Question: i have a problem with a local installation on django cms 2.3.3: i've installed it trough pip, in a separated virtualenv. next i followed the tutorial for settings.py configuration, i started the server. Then in the admin i created an page (home), and i've tried to add an image in the placeholder through the cmsplugin_filer_image, but the upload seems that doesn't work. here's my settings.py:
'''
# Django settings for cms1 project.
# -*- coding: utf-8 -*-
import os
gettext = lambda s: s
PROJECT_PATH = os.path.abspath(os.path.dirname(__file__))
DEBUG = True
TEMPLATE_DEBUG = DEBUG
ADMINS = (
# ('Your Name', 'your_email@example.com'),
)
MANAGERS = ADMINS
DATABASES = {
'default': {
'ENGINE': 'django.db.backends.postgresql_psycopg2', # Add 'postgresql_psycopg2', 'mysql', 'sqlite3' or 'oracle'.
'NAME': 'cms1', # Or path to database file if using sqlite3.
'USER': 'cms', # Not used with sqlite3.
'PASSWORD': 'cms', # Not used with sqlite3.
'HOST': '', # Set to empty string for localhost. Not used with sqlite3.
'PORT': '', # Set to empty string for default. Not used with sqlite3.
}
}
# Local time zone for this installation. Choices can be found here:
# http://en.wikipedia.org/wiki/List_of_tz_zones_by_name
# although not all choices may be available on all operating systems.
# In a Windows environment this must be set to your system time zone.
TIME_ZONE = 'Europe/Rome'
# Language code for this installation. All choices can be found here:
# http://www.i18nguy.com/unicode/language-identifiers.html
LANGUAGE_CODE = 'it-it'
SITE_ID = 1
# If you set this to False, Django will make some optimizations so as not
# to load the internationalization machinery.
USE_I18N = True
# If you set this to False, Django will not format dates, numbers and
# calendars according to the current locale.
USE_L10N = True
# If you set this to False, Django will not use timezone-aware datetimes.
USE_TZ = True
# Absolute filesystem path to the directory that will hold user-uploaded files.
# Example: "/home/media/media.lawrence.com/media/"
MEDIA_ROOT = os.path.join(PROJECT_PATH, "media")
# URL that handles the media served from MEDIA_ROOT. Make sure to use a
# trailing slash.
# Examples: "http://media.lawrence.com/media/", "http://example.com/media/"
MEDIA_URL = '/media/'
# Absolute path to the directory static files should be collected to.
# Don't put anything in this directory yourself; store your static files
# in apps' "static/" subdirectories and in STATICFILES_DIRS.
# Example: "/home/media/media.lawrence.com/static/"
STATIC_ROOT = os.path.join(PROJECT_PATH, "static")
STATIC_URL = "/static/"
# Additional locations of static files
STATICFILES_DIRS = (
os.path.join(PROJECT_PATH, "static_auto"),
# Put strings here, like "/home/html/static" or "C:/www/django/static".
# Always use forward slashes, even on Windows.
# Don't forget to use absolute paths, not relative paths.
)
# List of finder classes that know how to find static files in
# various locations.
STATICFILES_FINDERS = (
'django.contrib.staticfiles.finders.FileSystemFinder',
'django.contrib.staticfiles.finders.AppDirectoriesFinder',
# 'django.contrib.staticfiles.finders.DefaultStorageFinder',
)
# Make this unique, and don't share it with anybody.
SECRET_KEY = '^c2q3d8w)f#gk%5i)(#i*lwt%lm-!2=(*1d!1cf+rg&-hqi_9u'
# List of callables that know how to import templates from various sources.
TEMPLATE_LOADERS = (
'django.template.loaders.filesystem.Loader',
'django.template.loaders.app_directories.Loader',
# 'django.template.loaders.eggs.Loader',
)
MIDDLEWARE_CLASSES = (
'django.middleware.common.CommonMiddleware',
'django.contrib.sessions.middleware.SessionMiddleware',
'django.middleware.csrf.CsrfViewMiddleware',
'django.contrib.auth.middleware.AuthenticationMiddleware',
'django.contrib.messages.middleware.MessageMiddleware',
'cms.middleware.multilingual.MultilingualURLMiddleware',
'cms.middleware.page.CurrentPageMiddleware',
'cms.middleware.user.CurrentUserMiddleware',
'cms.middleware.toolbar.ToolbarMiddleware',
# Uncomment the next line for simple clickjacking protection:
# 'django.middleware.clickjacking.XFrameOptionsMiddleware',
)
ROOT_URLCONF = 'cms1.urls'
# Python dotted path to the WSGI application used by Django's runserver.
WSGI_APPLICATION = 'cms1.wsgi.application'
TEMPLATE_DIRS = (
os.path.join(PROJECT_PATH, "templates"),
# Put strings here, like "/home/html/django_templates" or "C:/www/django/templates".
# Always use forward slashes, even on Windows.
# Don't forget to use absolute paths, not relative paths.
)
CMS_TEMPLATES = (
('template_1.html', 'Template One'),
('template_2.html', 'Template Two'),
)
TEMPLATE_CONTEXT_PROCESSORS = (
'django.contrib.auth.context_processors.auth',
'django.core.context_processors.i18n',
'django.core.context_processors.request',
'django.core.context_processors.media',
'django.core.context_processors.static',
'cms.context_processors.media',
'sekizai.context_processors.sekizai',
)
LANGUAGES = [
('it', 'Italiano'),
('en', 'English'),
]
INSTALLED_APPS = (
'django.contrib.auth',
'django.contrib.contenttypes',
'django.contrib.sessions',
'django.contrib.sites',
'django.contrib.messages',
'django.contrib.staticfiles',
'cms', #django CMS itself
'mptt', #utilities for implementing a modified pre-order traversal tree
'menus', #helper for model independent hierarchical website navigation
'south', #intelligent schema and data migrations
'sekizai', #for javascript and css management
#'cms.plugins.file',
'cms.plugins.flash',
'cms.plugins.googlemap',
'cms.plugins.link',
#'cms.plugins.picture',
'cms.plugins.snippet',
'cms.plugins.teaser',
'cms.plugins.text',
#'cms.plugins.video',
'cms.plugins.twitter',
'filer',
'cmsplugin_filer_file',
'cmsplugin_filer_folder',
'cmsplugin_filer_image',
'cmsplugin_filer_teaser',
'cmsplugin_filer_video',
'easy_thumbnails',
'PIL',
# Uncomment the next line to enable the admin:
'django.contrib.admin',
# Uncomment the next line to enable admin documentation:
# 'django.contrib.admindocs',
)
# A sample logging configuration. The only tangible logging
# performed by this configuration is to send an email to
# the site admins on every HTTP 500 error when DEBUG=False.
# See http://docs.djangoproject.com/en/dev/topics/logging for
# more details on how to customize your logging configuration.
LOGGING = {
'version': 1,
'disable_existing_loggers': False,
'filters': {
'require_debug_false': {
'()': 'django.utils.log.RequireDebugFalse'
}
},
'handlers': {
'mail_admins': {
'level': 'ERROR',
'filters': ['require_debug_false'],
'class': 'django.utils.log.AdminEmailHandler'
}
},
'loggers': {
'django.request': {
'handlers': ['mail_admins'],
'level': 'ERROR',
'propagate': True,
},
}
}
'''
when i try to upload an image, in the clipboard section i don't have the thumbnail, but just an 'undefined' message:

and this is the runserver console while trying to upload:
'''
[20/Oct/2012 15:15:56] "POST /admin/filer/clipboard/operations/upload/?qqfile=29708_1306856312320_7706073_n.jpg HTTP/1.1" 500 248133
[20/Oct/2012 15:15:56] "GET /it/admin/filer/folder/unfiled_images/undefined HTTP/1.1" 301 0
[20/Oct/2012 15:15:56] "GET /it/admin/filer/folder/unfiled_images/undefined/ HTTP/1.1" <PHONE>
'''
Also, this is project filesystem:
'''
cms1
+-- cms1
| +-- __init__.py
| +-- __init__.pyc
| +-- media
| | +-- filer_public
| | +-- 2012
| | +-- 10
| | +-- 20
| | +-- 29708_1306856312320_7706073_n_1.jpg
| | +-- 29708_1306856312320_7706073_n_2.jpg
| | +-- 29708_1306856312320_7706073_n_3.jpg
| | +-- 29708_1306856312320_7706073_n_4.jpg
| | +-- 29708_1306856312320_7706073_n_5.jpg
| | +-- 29708_1306856312320_7706073_n_6.jpg
| | +-- 29708_1306856312320_7706073_n_7.jpg
| | +-- 29708_1306856312320_7706073_n.jpg
| | +-- torrent-client-macosx.jpg
| +-- settings.py
| +-- settings.pyc
| +-- static
| +-- static_auto
| +-- static_manual
| +-- templates
| | +-- base.html
| | +-- template_1.html
| | +-- template_2.html
| +-- urls.py
| +-- urls.pyc
| +-- wsgi.py
| +-- wsgi.pyc
+-- manage.py
'''
So files are uploaded, but they are not accessible to cms. there's a <URL> here, but doens't help me so much.
It would be very helpful any help on this issue to me.
Thanks, luke
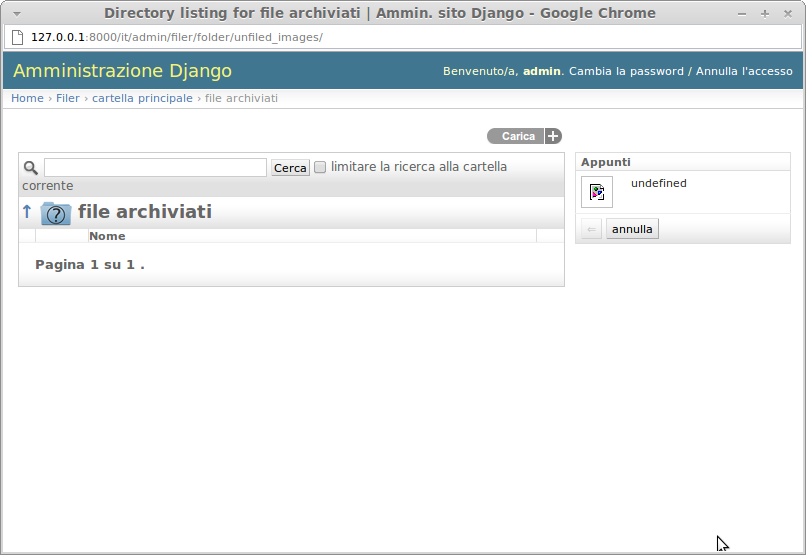
Answer: This error because you installed PIL with out JPEG/PNG support.
you will need to install the following packages
'''
sudo apt-get install python-imaging python-dev libjpeg8 libjpeg8-dev libfreetype6 libfreetype6-dev
'''
Then uninstall PIL 'pip uninstall PIL'
I suggest installing pillow instead of PIL using 'pip install pillow'.
make sure to read the log after installation, it should say that JPEG and PNG are supported